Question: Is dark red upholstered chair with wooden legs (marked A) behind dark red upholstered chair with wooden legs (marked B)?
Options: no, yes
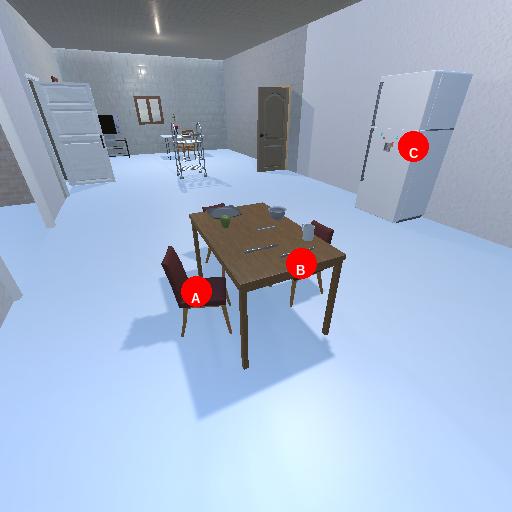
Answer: no